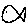
Label: fish